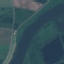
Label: River